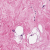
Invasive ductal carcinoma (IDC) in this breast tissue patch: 0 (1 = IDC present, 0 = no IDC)